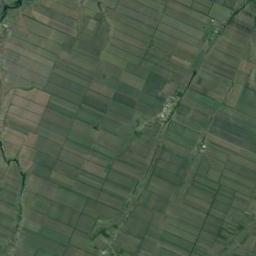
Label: rectangular_farmland